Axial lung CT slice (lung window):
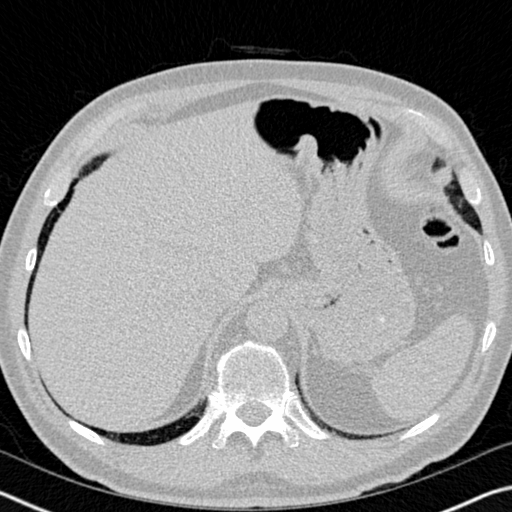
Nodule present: no